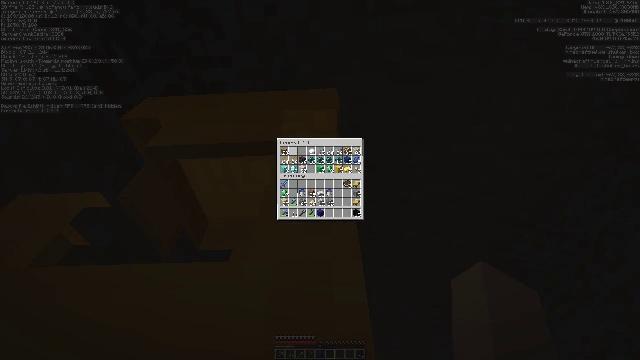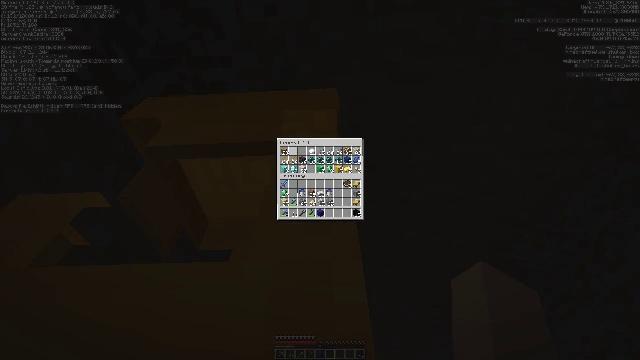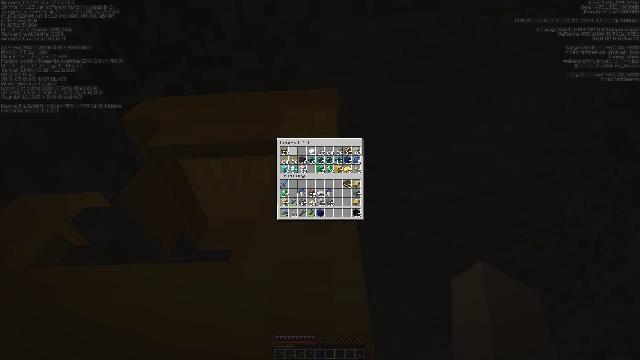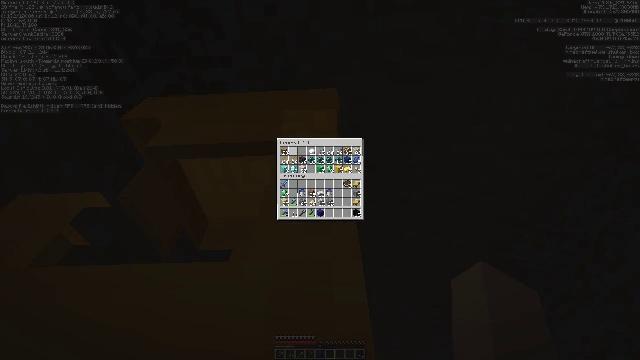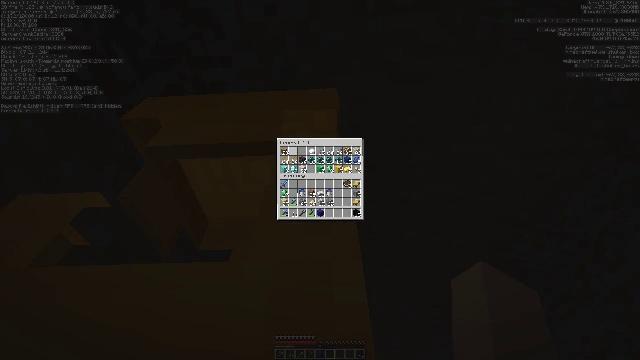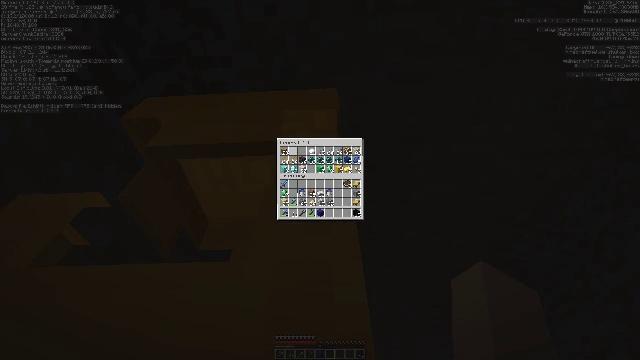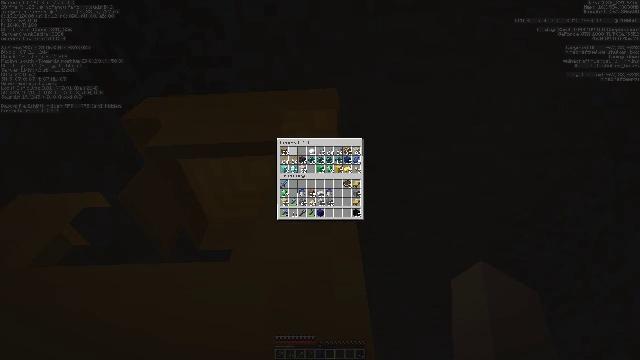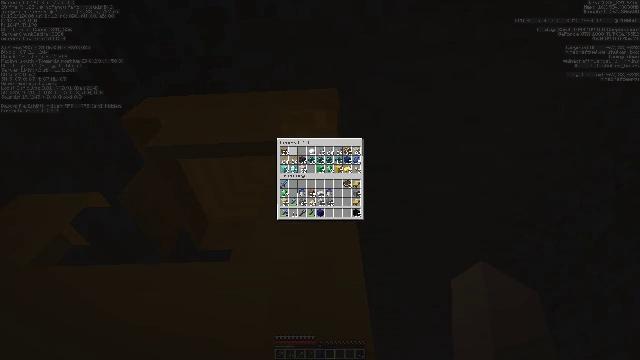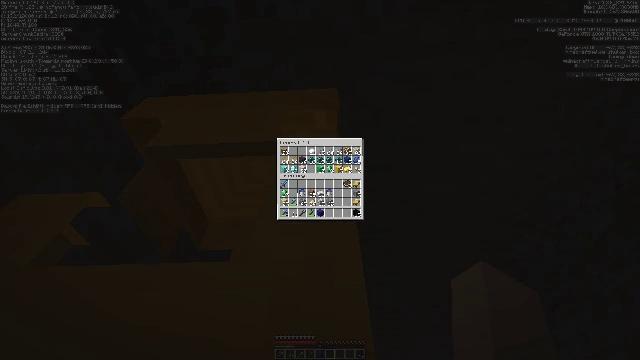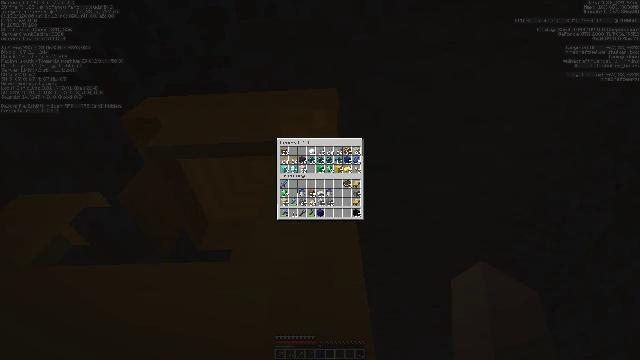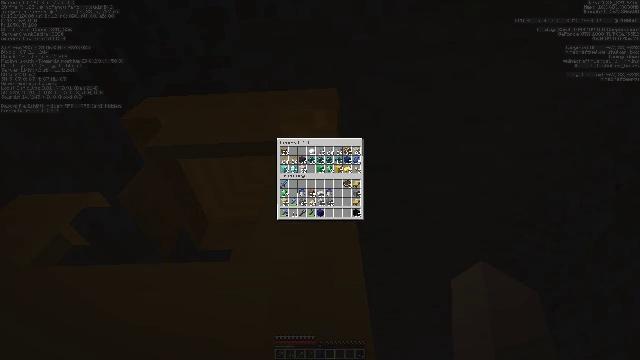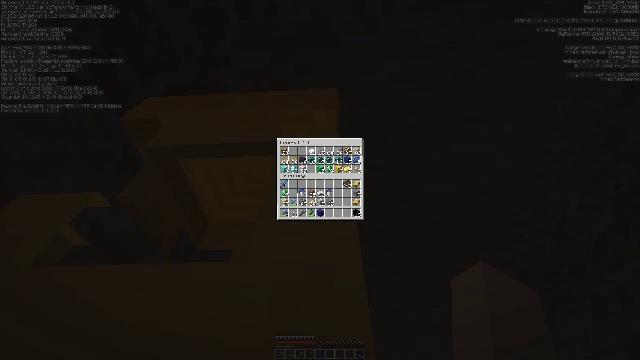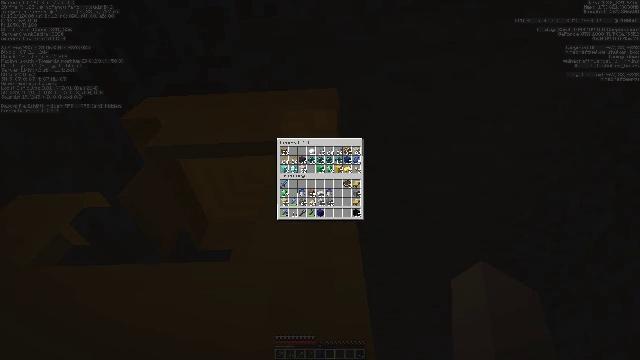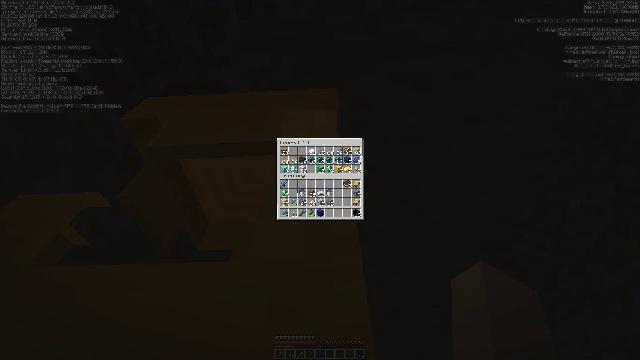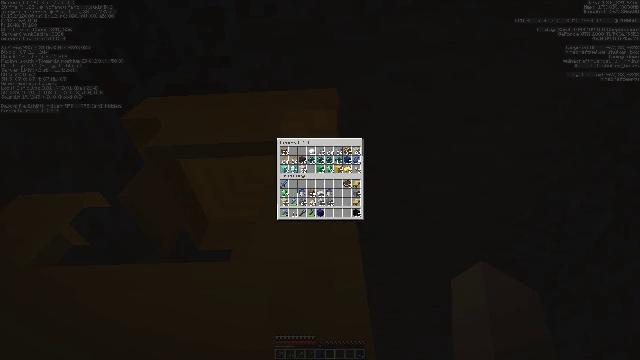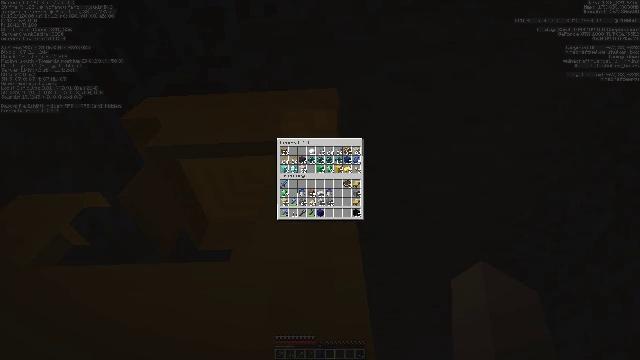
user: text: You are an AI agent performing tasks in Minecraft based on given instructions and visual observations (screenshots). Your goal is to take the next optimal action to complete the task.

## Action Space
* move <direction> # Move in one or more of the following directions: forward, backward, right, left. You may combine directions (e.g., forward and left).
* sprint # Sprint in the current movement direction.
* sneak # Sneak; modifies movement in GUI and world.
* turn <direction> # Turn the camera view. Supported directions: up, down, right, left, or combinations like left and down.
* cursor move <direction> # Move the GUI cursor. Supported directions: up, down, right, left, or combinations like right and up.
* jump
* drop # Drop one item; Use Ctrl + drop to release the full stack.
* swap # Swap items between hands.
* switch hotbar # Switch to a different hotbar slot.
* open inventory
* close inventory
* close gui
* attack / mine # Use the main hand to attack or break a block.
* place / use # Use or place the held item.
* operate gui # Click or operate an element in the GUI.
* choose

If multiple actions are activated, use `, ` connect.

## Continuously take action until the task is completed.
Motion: motion action
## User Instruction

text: Gather items from the yellow shulker box.
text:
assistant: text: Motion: no_op
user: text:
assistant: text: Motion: no_op
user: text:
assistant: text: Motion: no_op
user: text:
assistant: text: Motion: no_op
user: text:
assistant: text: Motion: no_op
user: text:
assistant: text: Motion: no_op
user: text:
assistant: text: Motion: no_op
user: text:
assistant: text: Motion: turn left and up
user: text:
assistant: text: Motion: turn left and up
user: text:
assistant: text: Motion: turn left
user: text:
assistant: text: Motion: no_op
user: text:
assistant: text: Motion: no_op
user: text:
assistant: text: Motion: no_op
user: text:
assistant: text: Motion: no_op
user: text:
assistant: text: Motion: no_op
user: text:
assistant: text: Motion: no_op
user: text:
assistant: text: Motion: no_op
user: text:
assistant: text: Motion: no_op
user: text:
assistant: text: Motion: no_op
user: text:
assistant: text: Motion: no_op
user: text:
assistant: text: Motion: no_op
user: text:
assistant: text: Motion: no_op
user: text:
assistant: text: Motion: no_op
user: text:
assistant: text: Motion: no_op
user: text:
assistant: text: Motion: no_op
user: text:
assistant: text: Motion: no_op
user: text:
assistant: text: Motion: no_op
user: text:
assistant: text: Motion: no_op
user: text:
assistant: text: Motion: no_op
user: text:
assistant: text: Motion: no_op